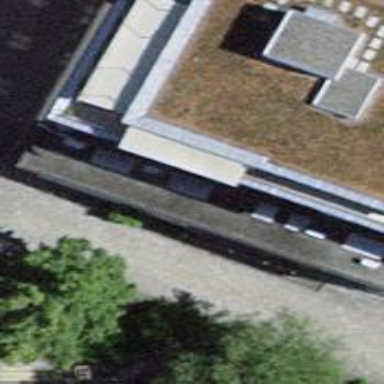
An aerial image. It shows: Cafe.